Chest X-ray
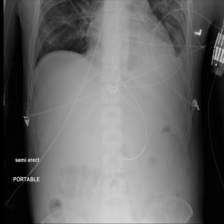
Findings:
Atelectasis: negative
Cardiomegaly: negative
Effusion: negative
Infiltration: negative
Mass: negative
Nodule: negative
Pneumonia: negative
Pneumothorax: negative
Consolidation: negative
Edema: negative
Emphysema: negative
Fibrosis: negative
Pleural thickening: negative
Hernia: negative